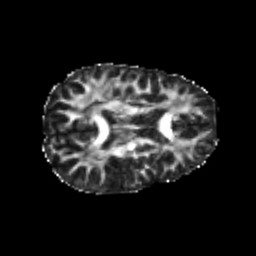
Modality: FA
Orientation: axial
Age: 25
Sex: male
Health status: healthy
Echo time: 0.074 s